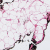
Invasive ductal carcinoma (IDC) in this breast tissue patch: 0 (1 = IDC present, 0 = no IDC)